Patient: sex M, age 57
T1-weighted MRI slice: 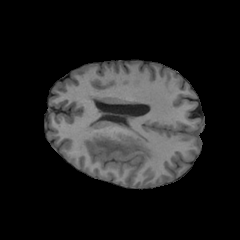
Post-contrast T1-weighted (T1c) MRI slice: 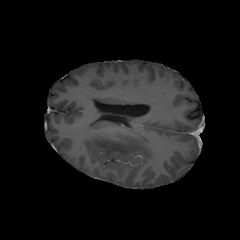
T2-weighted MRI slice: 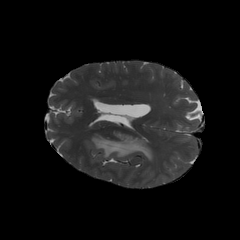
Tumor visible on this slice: yes
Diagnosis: Glioblastoma, IDH-wildtype
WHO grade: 4